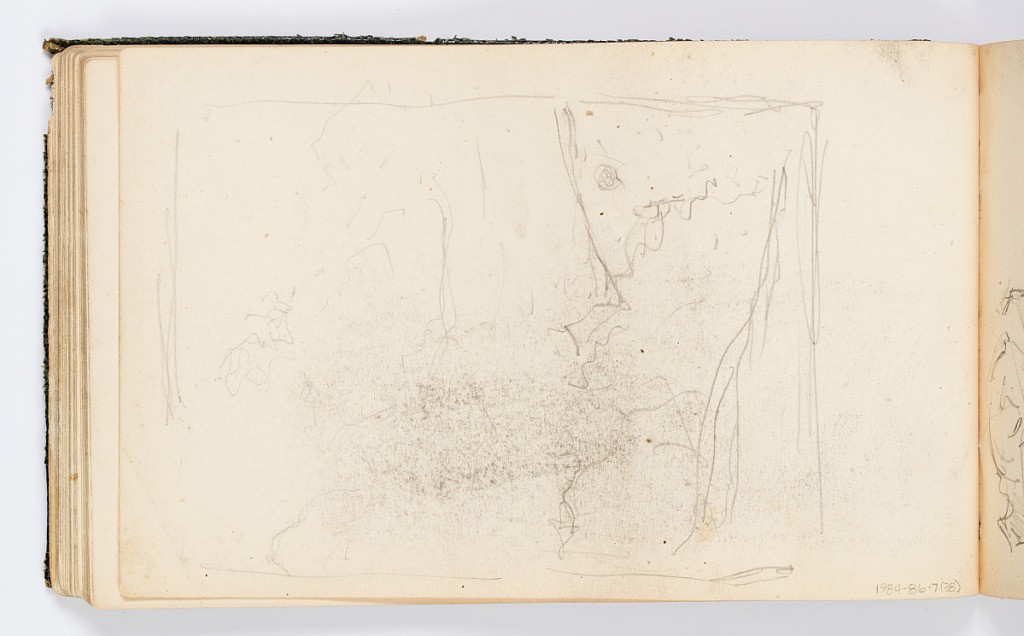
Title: Sketchbook Page
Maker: Kenyon Cox, American, 1856–1919
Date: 1883
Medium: Graphite on paper
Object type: Sketchbook folio
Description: Sketch of a landscape, enframed.